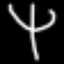
Label: fork